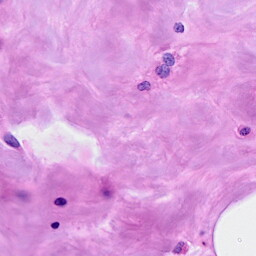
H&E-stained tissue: Breast